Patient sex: F
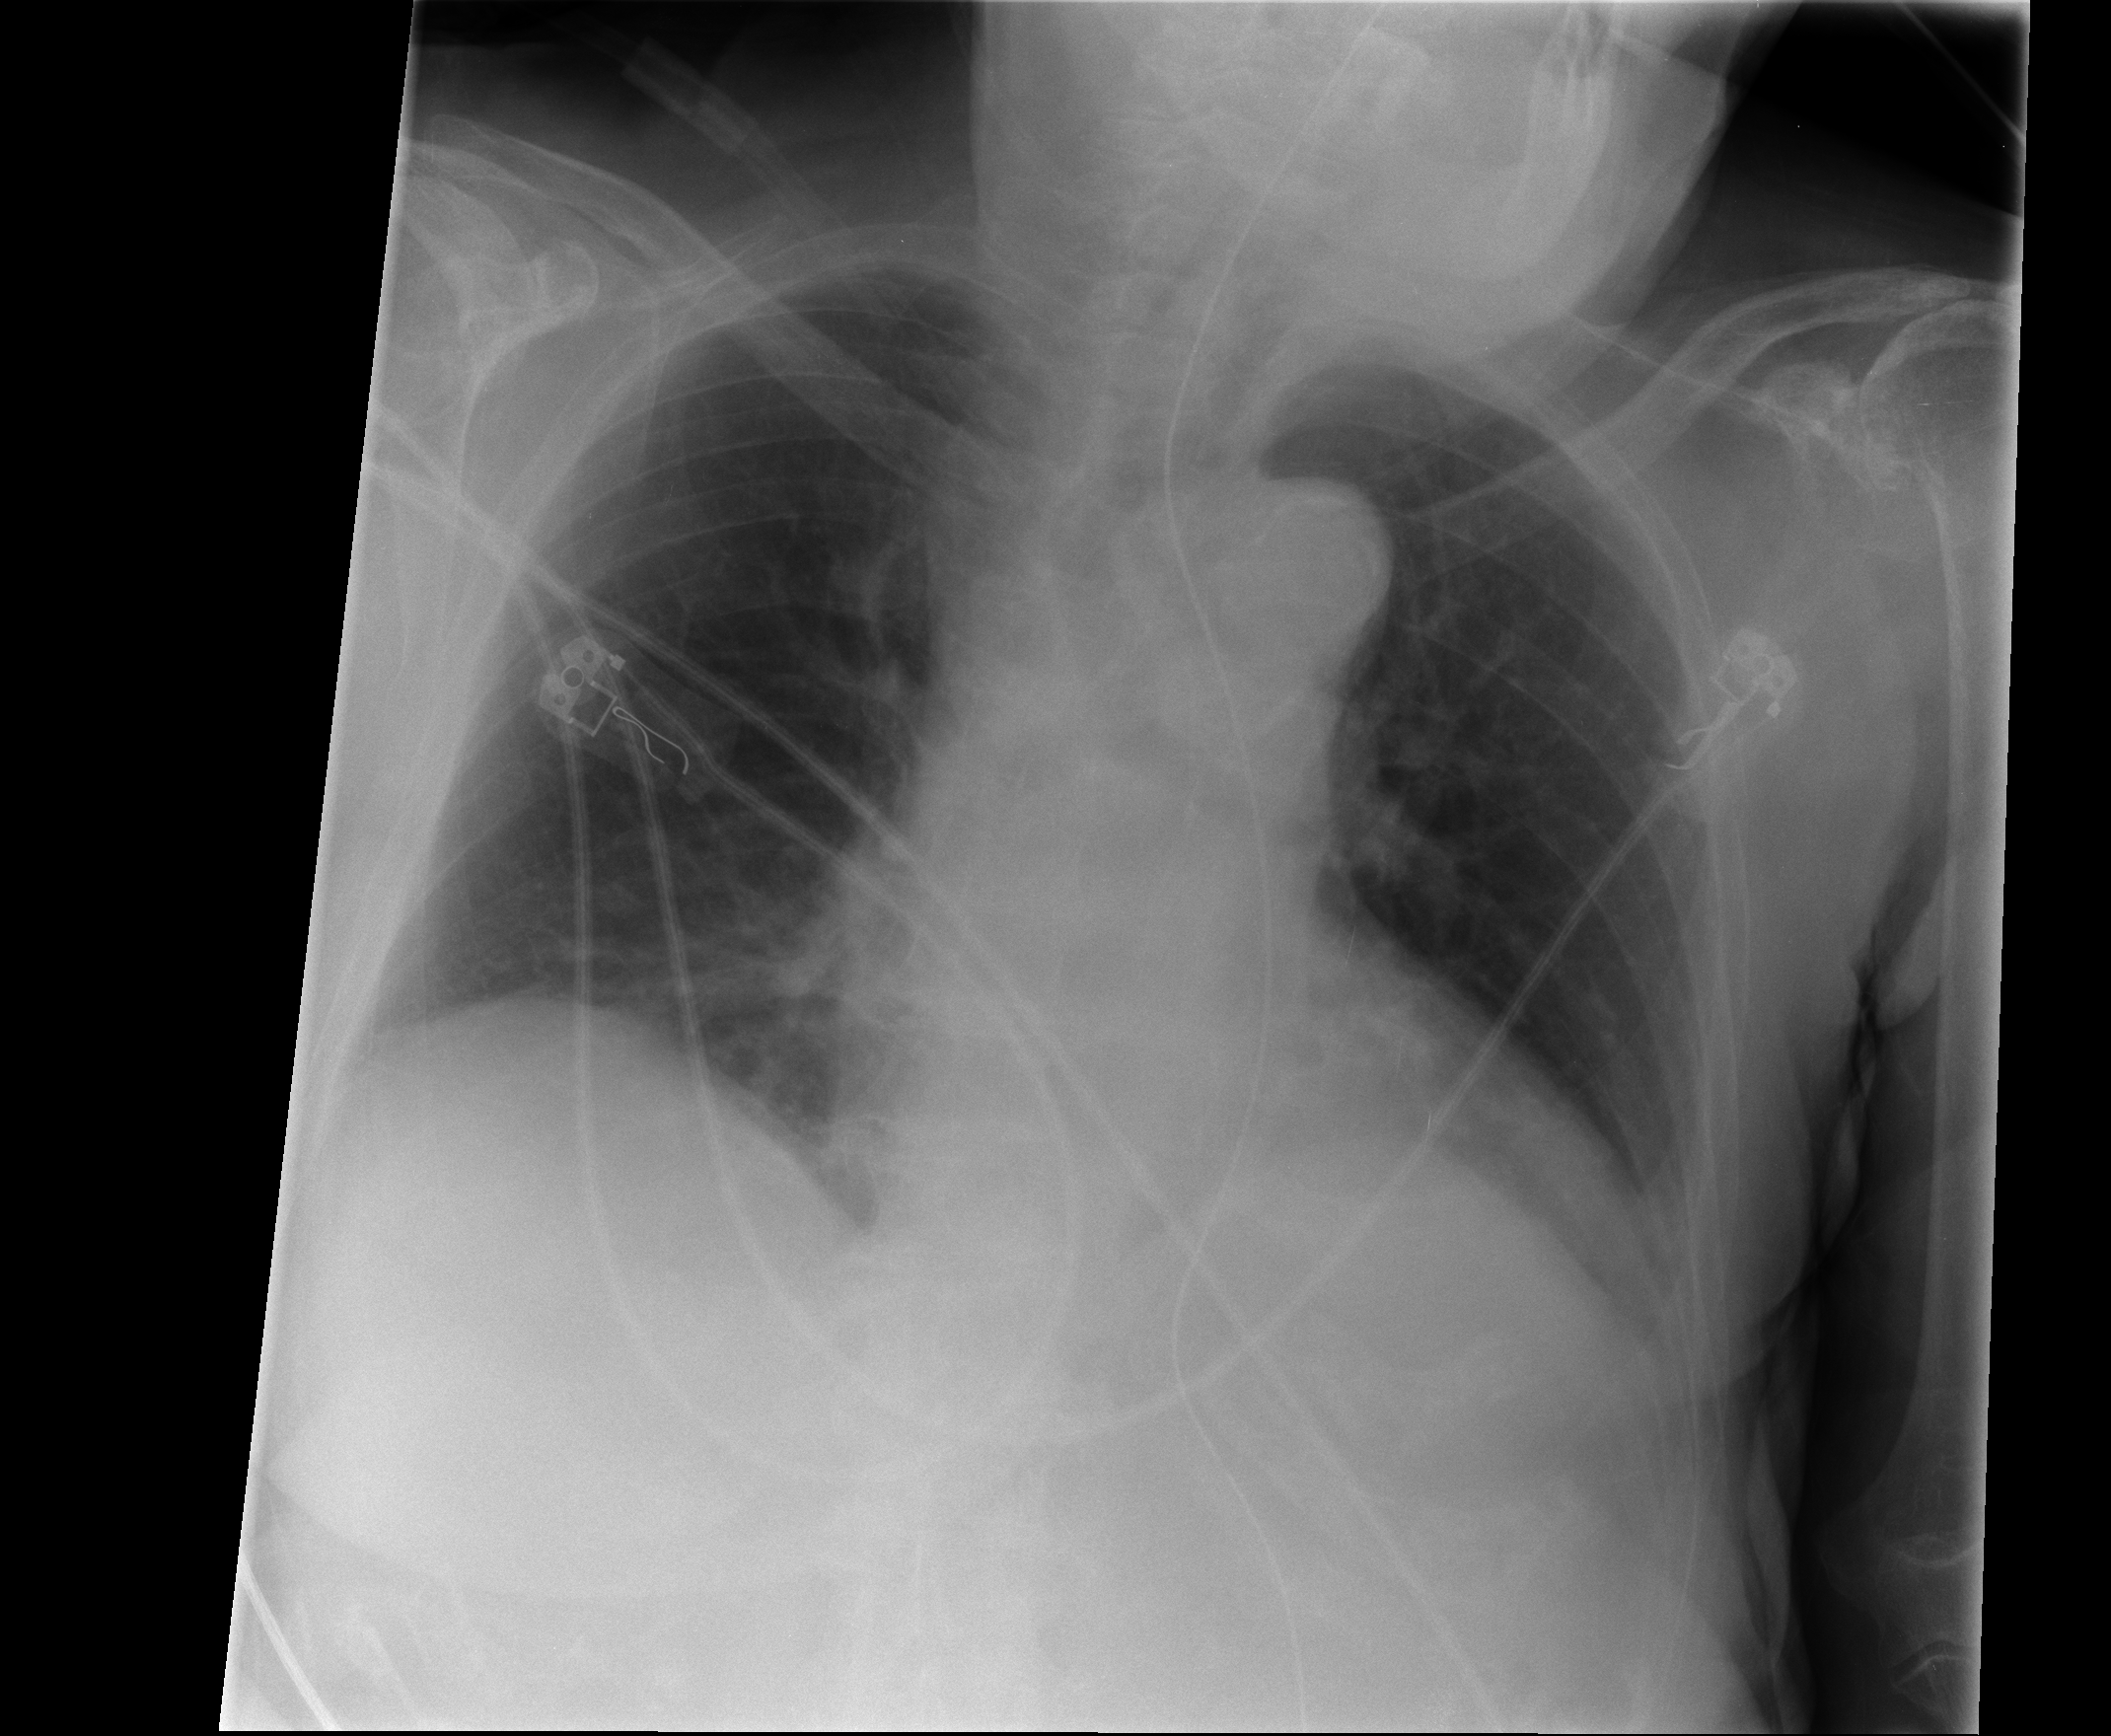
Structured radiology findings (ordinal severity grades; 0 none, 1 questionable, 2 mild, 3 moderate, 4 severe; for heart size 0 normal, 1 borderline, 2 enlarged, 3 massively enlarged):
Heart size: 2
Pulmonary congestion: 1
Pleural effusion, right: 0
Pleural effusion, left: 0
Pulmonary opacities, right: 0
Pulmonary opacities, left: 0
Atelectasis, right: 1
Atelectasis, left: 2